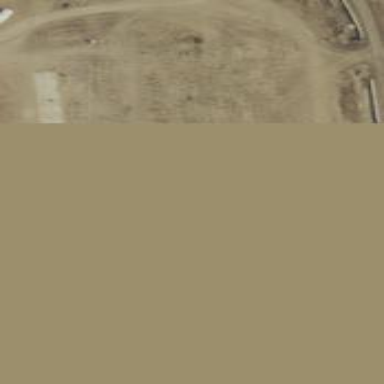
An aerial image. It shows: Dirt raceway for motor sports.